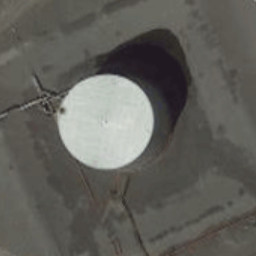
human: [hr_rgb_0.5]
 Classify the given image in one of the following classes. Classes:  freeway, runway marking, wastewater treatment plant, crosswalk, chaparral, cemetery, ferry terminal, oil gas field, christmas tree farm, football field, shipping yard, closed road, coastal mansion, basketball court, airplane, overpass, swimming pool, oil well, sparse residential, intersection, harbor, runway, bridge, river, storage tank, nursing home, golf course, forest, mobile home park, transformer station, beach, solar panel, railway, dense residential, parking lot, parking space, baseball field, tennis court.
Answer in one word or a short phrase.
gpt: storage tank